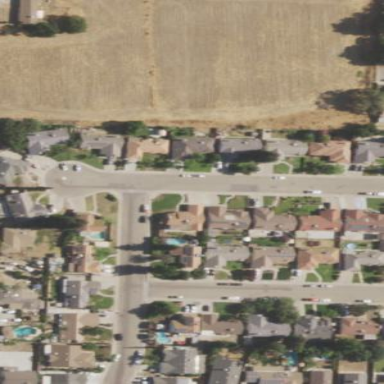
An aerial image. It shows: Residential area comprising single-family residential properties.